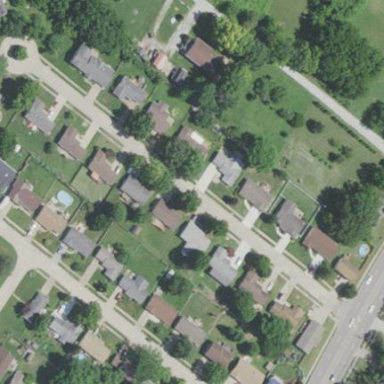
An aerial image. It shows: Residential area composed of single-family homes.